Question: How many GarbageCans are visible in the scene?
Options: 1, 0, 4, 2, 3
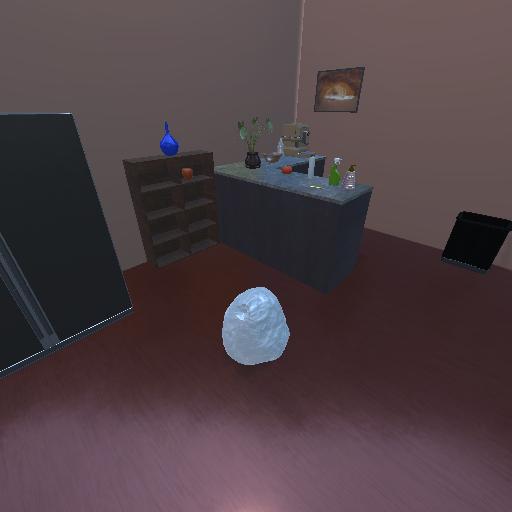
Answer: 1